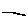
Label: line